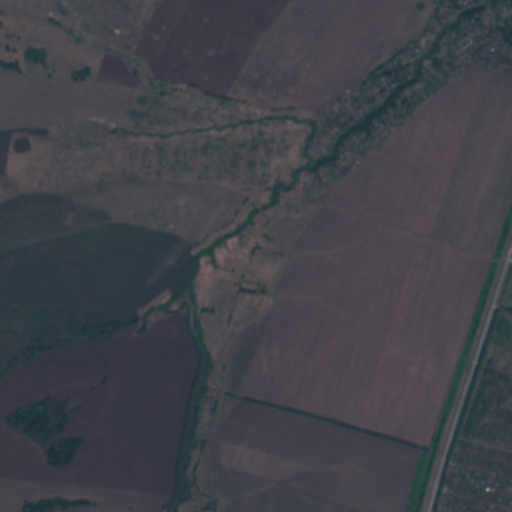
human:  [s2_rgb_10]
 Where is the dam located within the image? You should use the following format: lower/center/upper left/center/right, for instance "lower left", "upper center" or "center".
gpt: The dam is located in the center left of the image.
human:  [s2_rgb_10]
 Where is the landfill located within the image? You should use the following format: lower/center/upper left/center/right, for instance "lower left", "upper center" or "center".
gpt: The landfill is located in the upper left of the image.
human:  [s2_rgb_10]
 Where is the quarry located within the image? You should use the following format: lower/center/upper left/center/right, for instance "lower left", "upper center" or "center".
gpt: There is no quarry in the image.